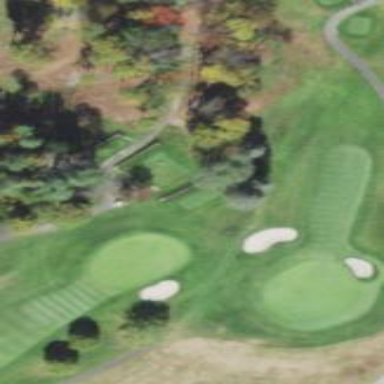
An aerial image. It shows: Golf bunker.